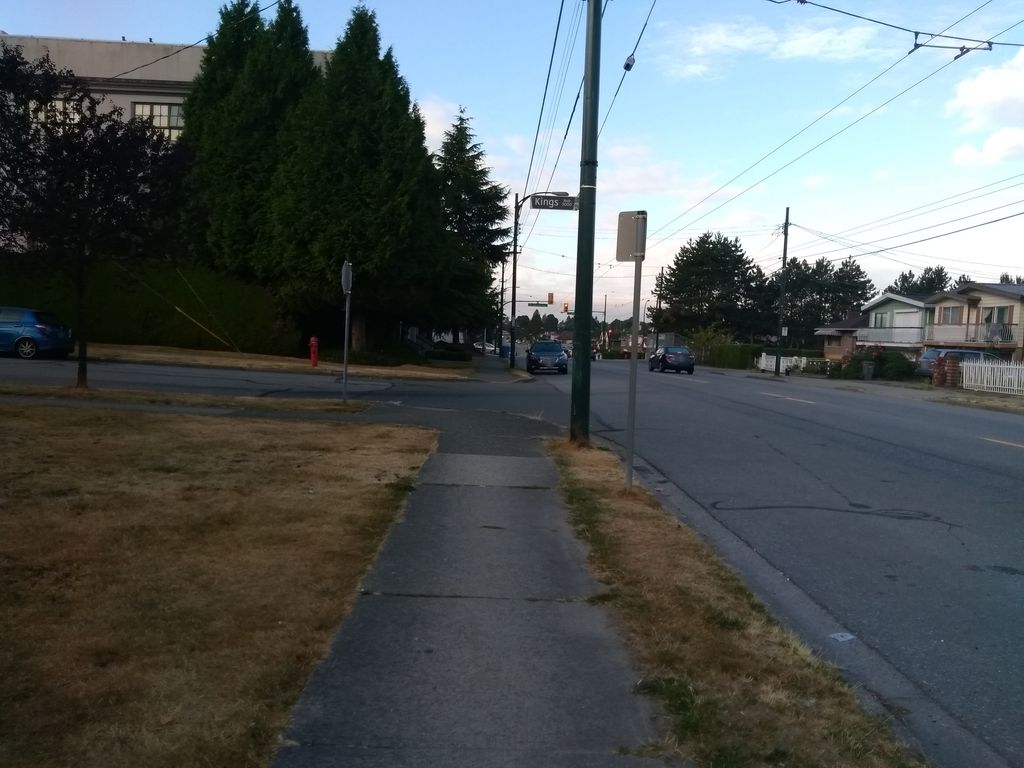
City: vancouver